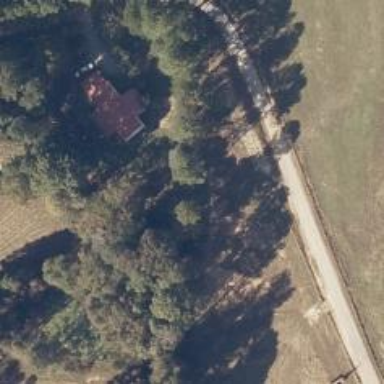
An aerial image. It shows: Historic road.